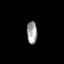
Tissue: prostate
Cell type: Fibroblasts
Senescence score: 0.7106
Nuclear area (px): 227
Mean DAPI intensity: 156.956